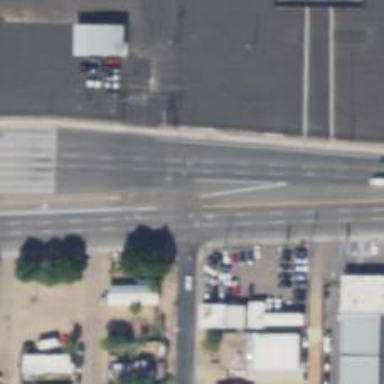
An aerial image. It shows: Secondary road with asphalt surface.